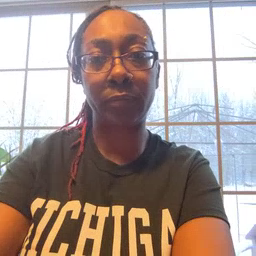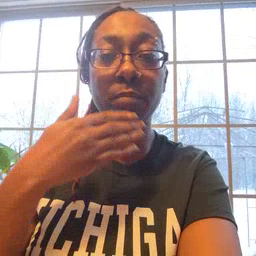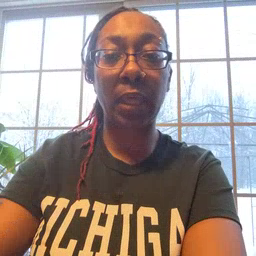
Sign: bad